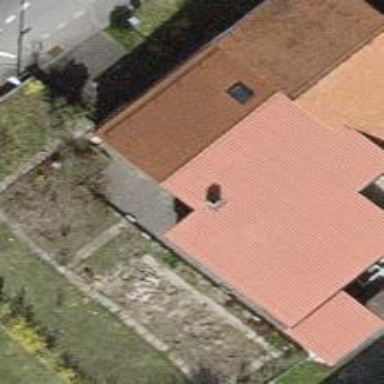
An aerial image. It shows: Simple and straightforward house.